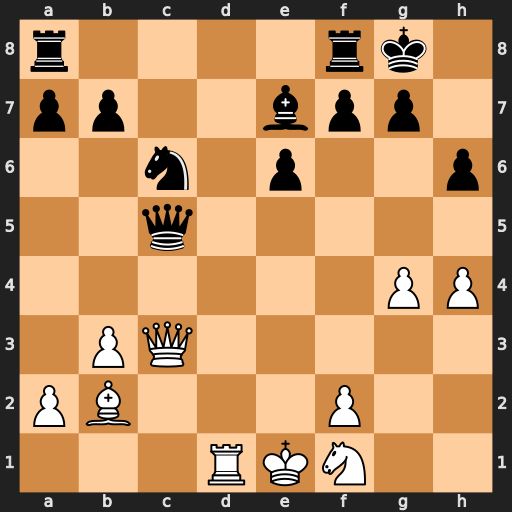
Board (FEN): r4rk1/pp2bpp1/2n1p2p/2q5/6PP/1PQ5/PB3P2/3RKN2
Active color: w
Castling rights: -
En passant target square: -
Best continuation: Qxg7#